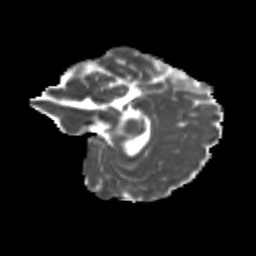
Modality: MD
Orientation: sagittal
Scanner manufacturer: siemens
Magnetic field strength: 3 T
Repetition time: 9.2 s
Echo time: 0.084 s